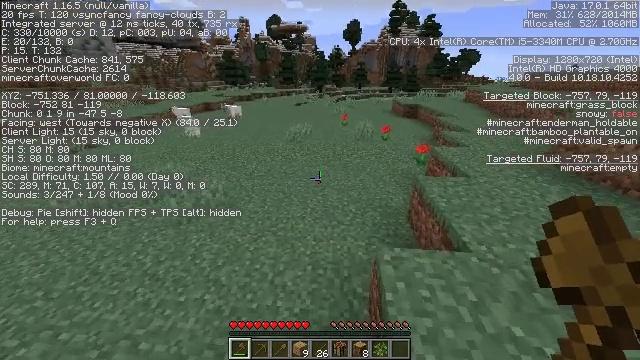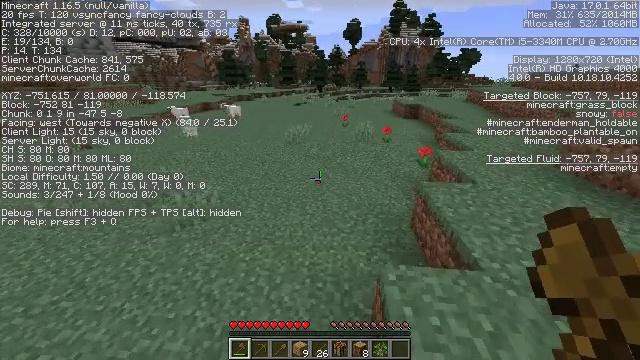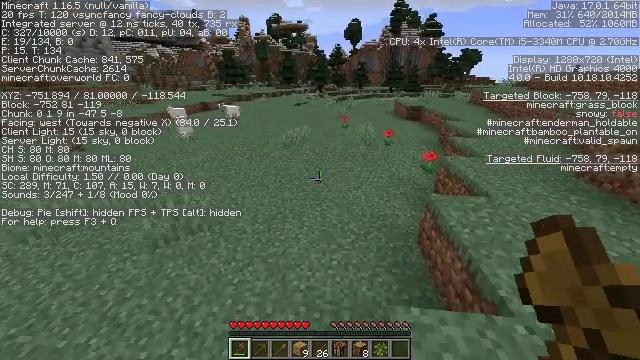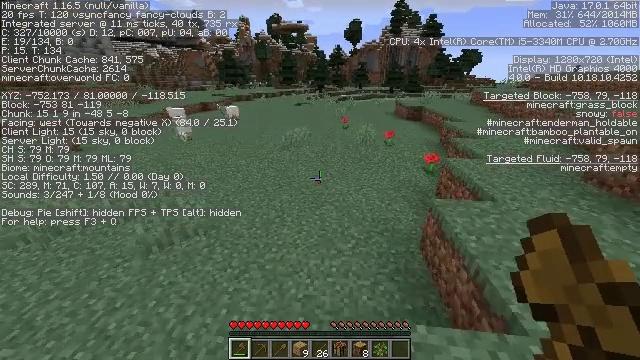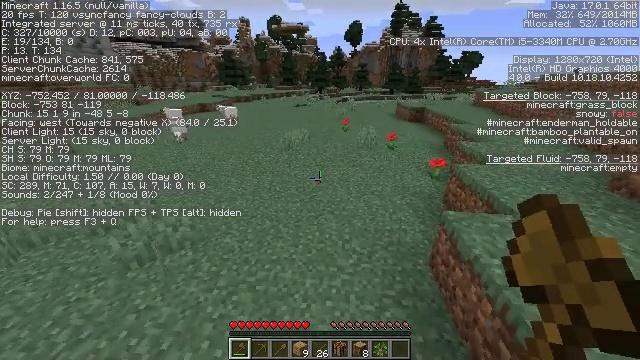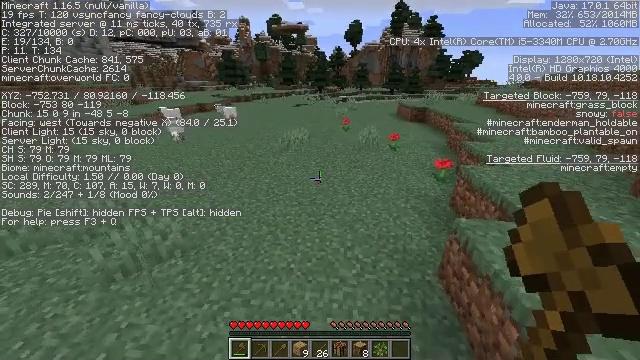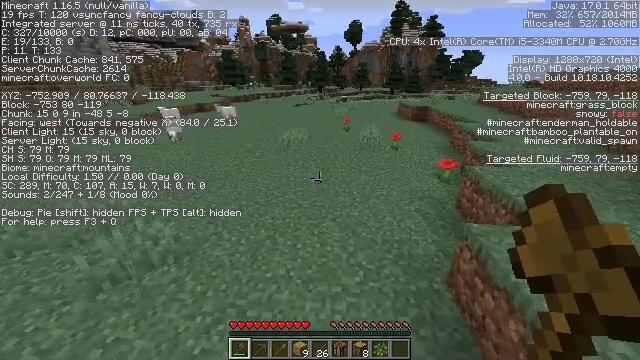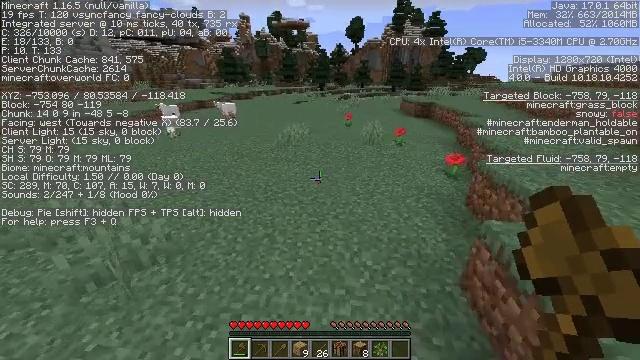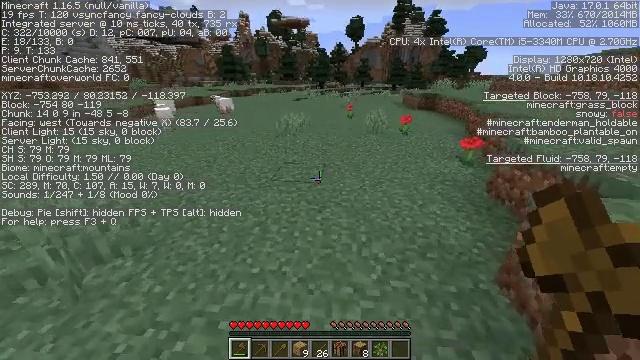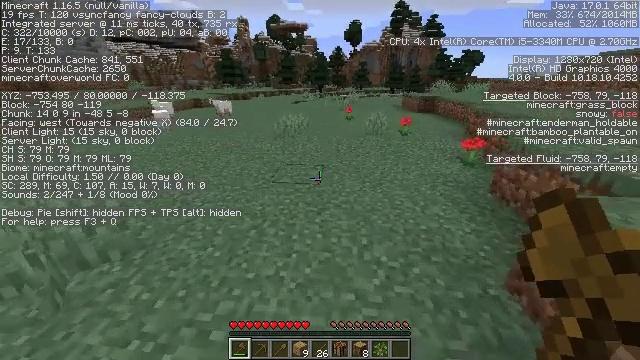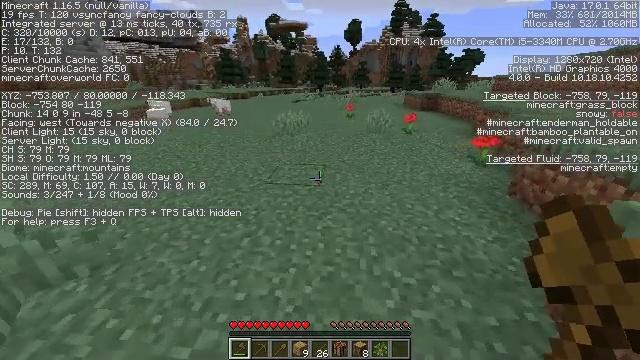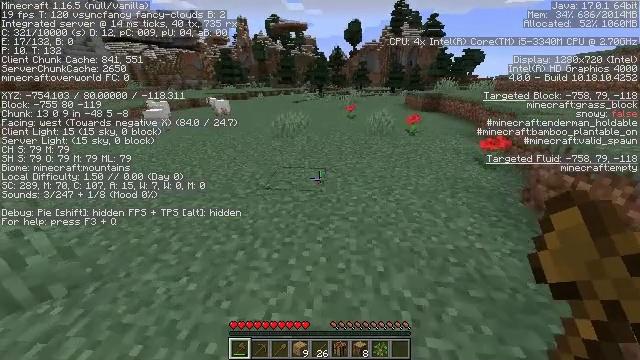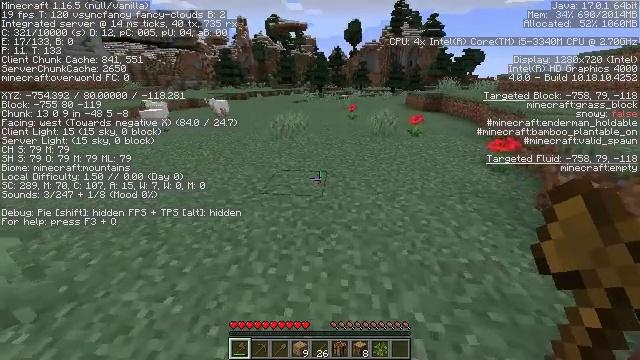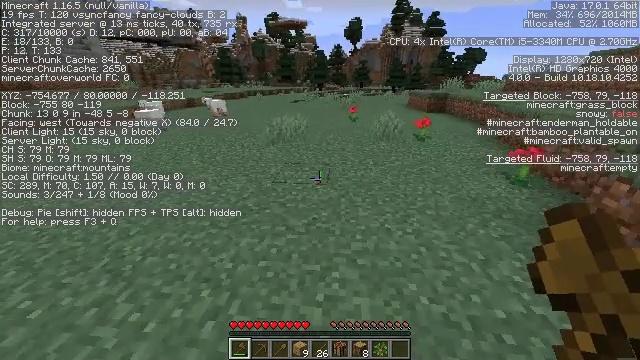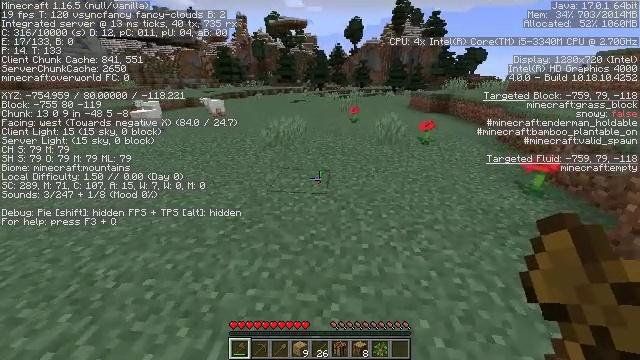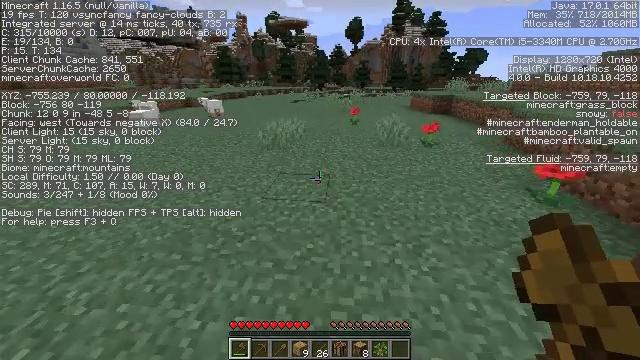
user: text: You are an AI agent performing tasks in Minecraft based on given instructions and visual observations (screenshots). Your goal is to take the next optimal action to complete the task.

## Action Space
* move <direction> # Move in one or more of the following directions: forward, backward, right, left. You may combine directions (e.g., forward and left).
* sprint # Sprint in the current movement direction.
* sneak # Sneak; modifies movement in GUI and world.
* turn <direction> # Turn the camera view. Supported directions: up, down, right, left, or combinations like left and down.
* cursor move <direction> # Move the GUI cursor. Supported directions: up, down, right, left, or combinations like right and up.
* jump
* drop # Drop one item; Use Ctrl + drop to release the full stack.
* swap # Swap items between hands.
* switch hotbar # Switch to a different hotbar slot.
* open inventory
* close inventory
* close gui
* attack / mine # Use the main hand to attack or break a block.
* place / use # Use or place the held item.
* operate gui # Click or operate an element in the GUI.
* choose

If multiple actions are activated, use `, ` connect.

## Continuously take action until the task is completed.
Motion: motion action
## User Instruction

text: Break the spruce leaves to clear the area.
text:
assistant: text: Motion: move forward
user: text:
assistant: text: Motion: move forward
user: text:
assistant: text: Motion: move forward
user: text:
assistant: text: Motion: move forward
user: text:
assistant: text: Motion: move forward
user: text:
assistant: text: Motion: move forward
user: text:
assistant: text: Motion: move forward
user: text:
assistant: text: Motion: move forward
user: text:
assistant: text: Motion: move forward
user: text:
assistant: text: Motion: move forward
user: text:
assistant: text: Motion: move forward
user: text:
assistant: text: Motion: move forward
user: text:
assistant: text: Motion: move forward
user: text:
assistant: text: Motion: move forward
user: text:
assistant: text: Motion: move forward
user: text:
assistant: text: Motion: move forward
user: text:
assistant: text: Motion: move forward
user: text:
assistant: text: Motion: move forward
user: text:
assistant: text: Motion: move forward
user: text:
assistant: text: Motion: move forward
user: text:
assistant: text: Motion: move forward, turn right and up
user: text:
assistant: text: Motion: move forward, turn right and up
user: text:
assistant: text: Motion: move forward
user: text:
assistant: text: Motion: move forward
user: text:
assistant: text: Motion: move forward
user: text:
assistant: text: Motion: move forward
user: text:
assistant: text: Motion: move forward
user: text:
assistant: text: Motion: move forward
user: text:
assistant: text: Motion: move forward
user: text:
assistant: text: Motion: move forward